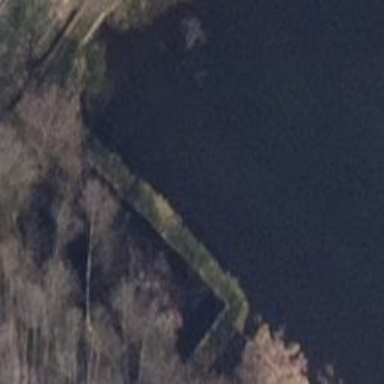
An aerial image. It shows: Serene pond surrounded by nature.